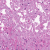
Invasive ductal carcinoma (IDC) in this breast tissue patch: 0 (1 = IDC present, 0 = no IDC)